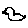
Label: bird